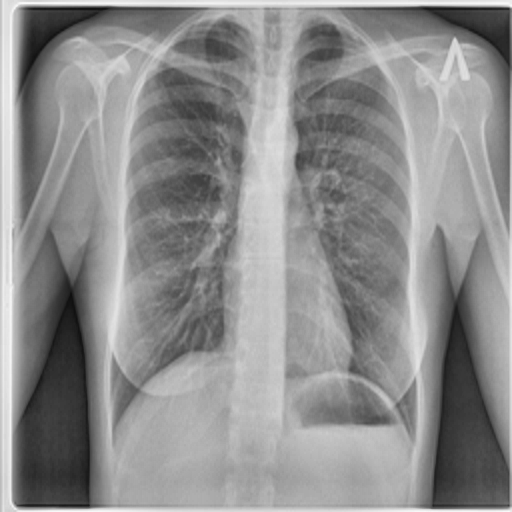
Finding: TUBERCULOSIS